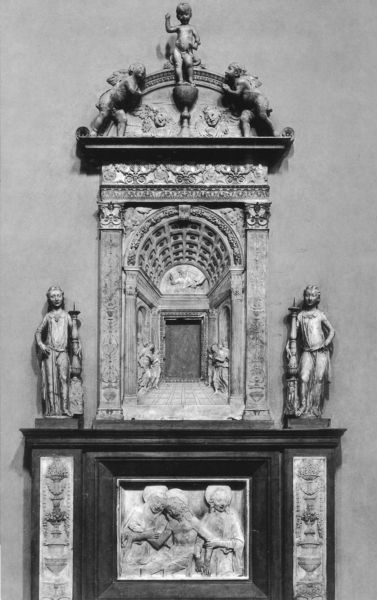
Titel: Sakramentstabernakel
Künstler: Desiderio da Settignano
Standort: Florenz, S. Lorenzo (EU - I - Toskana)
Schlagwörter: säulen, stein, decke, kind, skulptur, relief, perspektive, saal, figuren, tor, foto, gang, altar, halbkreis, heiligenschein, nimbus, kassettendecke, heilige, halbbogen, retabel